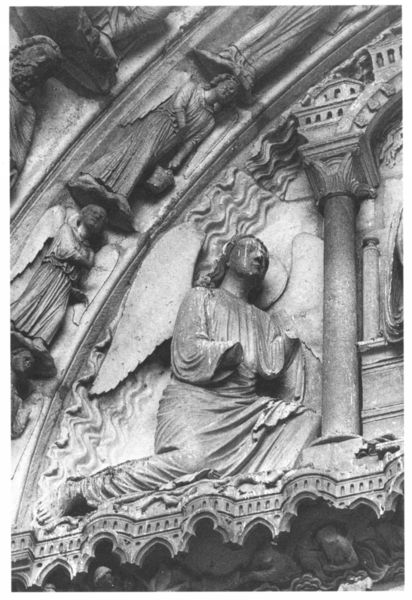
Titel: Maria-Triumph-Portal
Standort: Chartres, Notre-Dame (EU - F)
Schlagwörter: flügel, kopf, mann, schatten, stadt, kleid, nase, schwarz, säule, säulen, tür, weiss, gebäude, haus, bart, falten, gesicht, stein, hände, häuser, kirche, figur, gewand, engel, bogen, figuren, schaden, knie, foto, fotografie, photographie, bögen, eingang, fuss, beten, photo, gotisch, kniend, baldachin, tunika, gebrochen, beschädigt, gigur, flägel